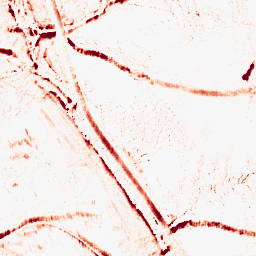
Category: morphological
Decomposition family: morphological_ellipse
Decomposition parameters: operation: opening
width: 10
height: 5
Upsampling method: cubic_mitchell
Upsampling parameters: scale: 4
Upsampling scale: 4